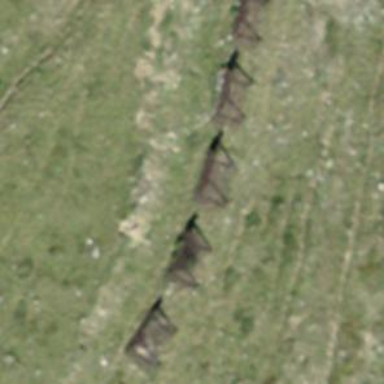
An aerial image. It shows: Fence designed to prevent avalanches.